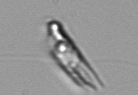
Label: Chrysochromulina_lanceolata